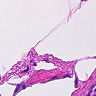
Metastatic tissue present: no